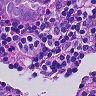
Metastatic tissue present: yes